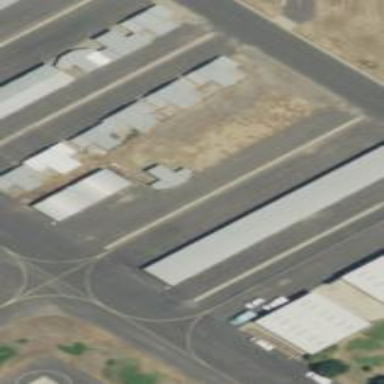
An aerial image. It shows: Hangar located at airport.